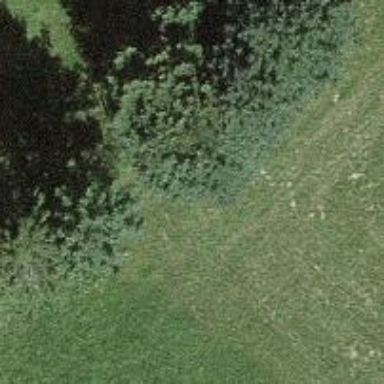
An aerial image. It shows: Single tag "natural: tree."